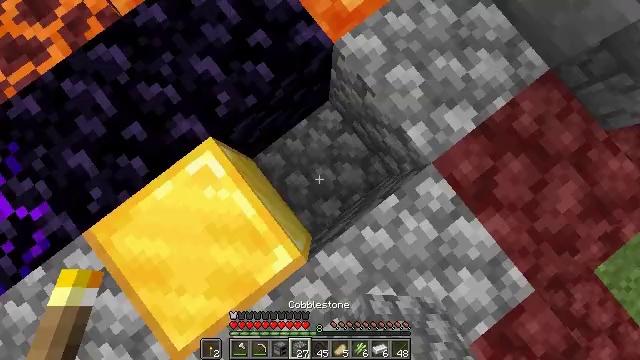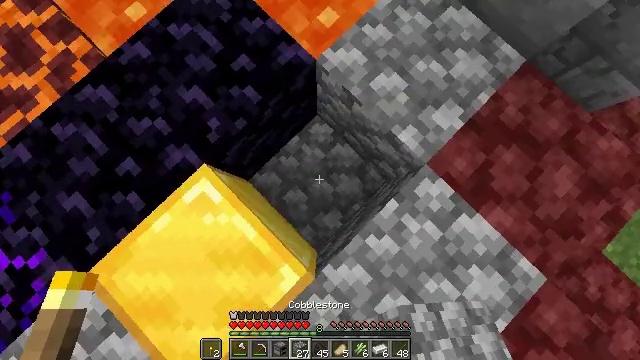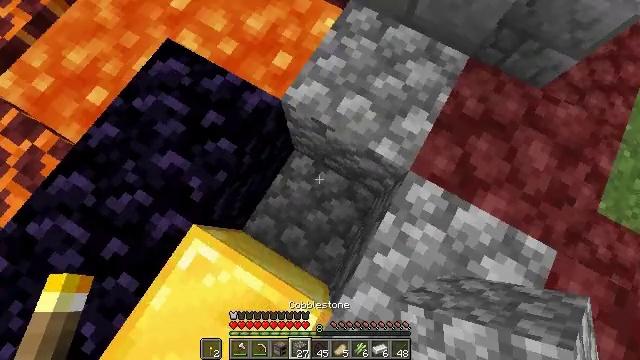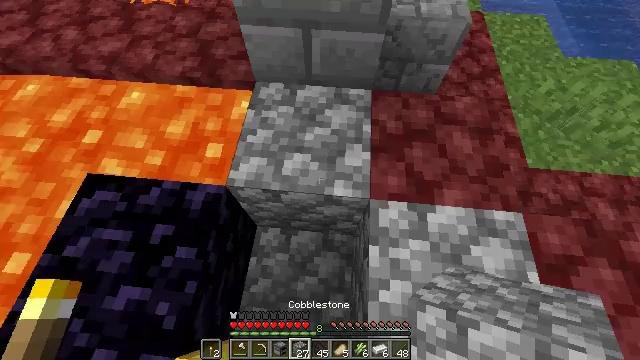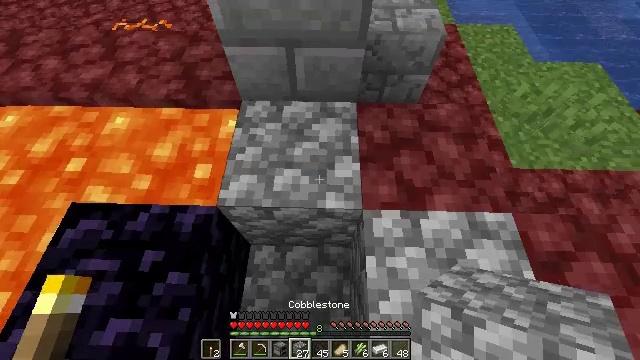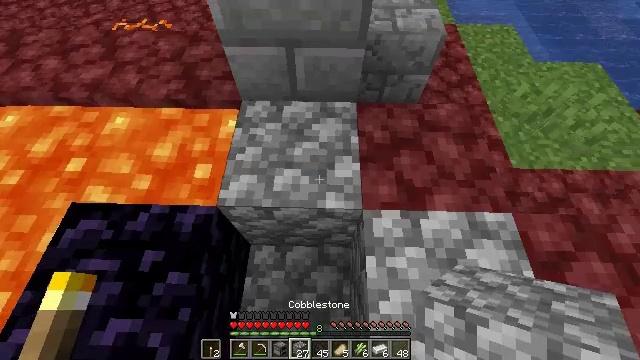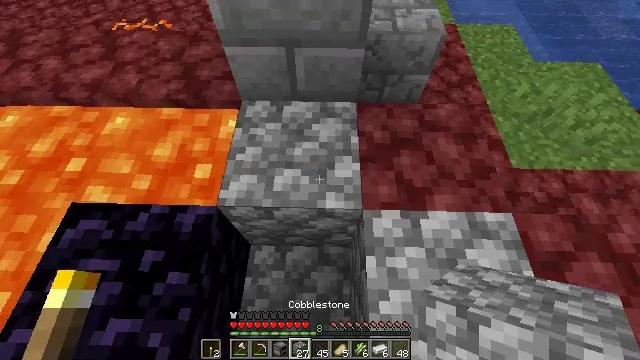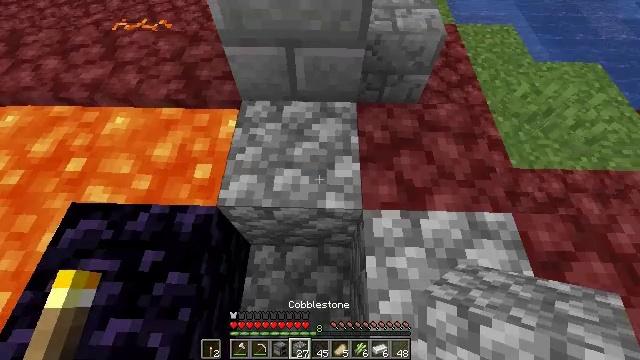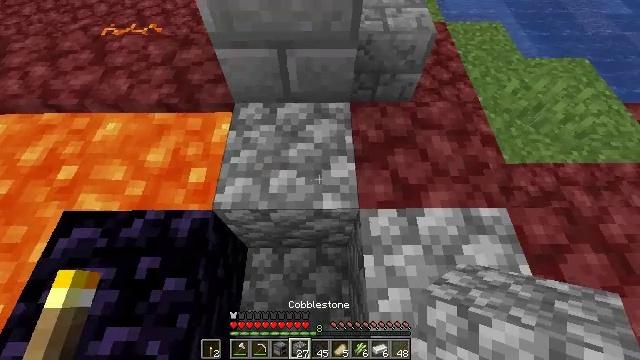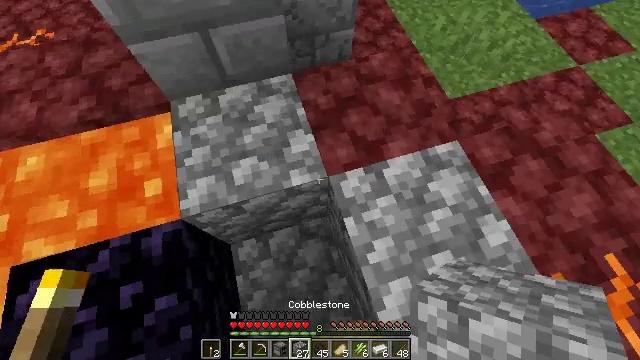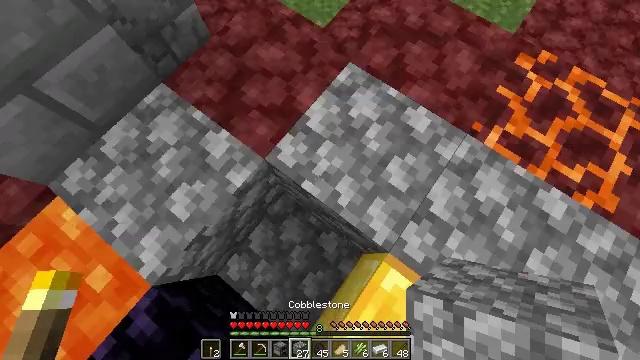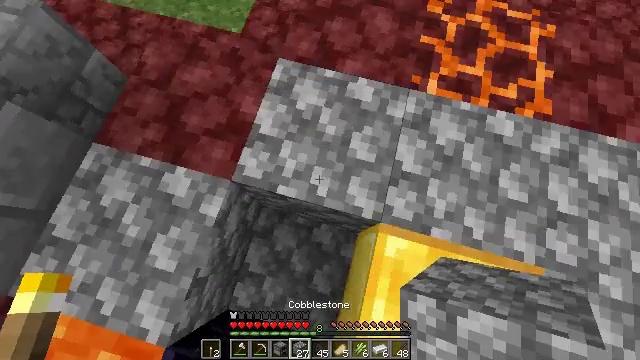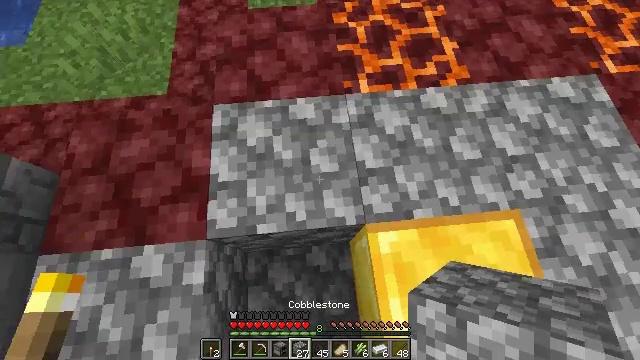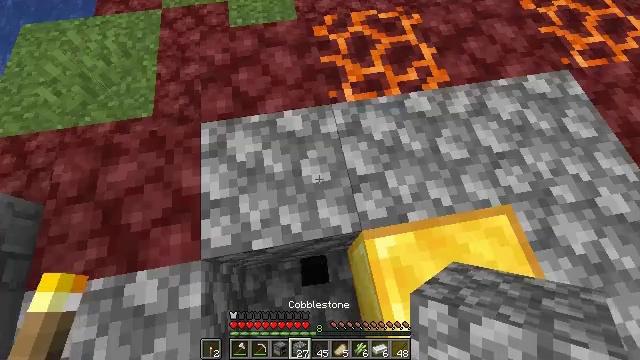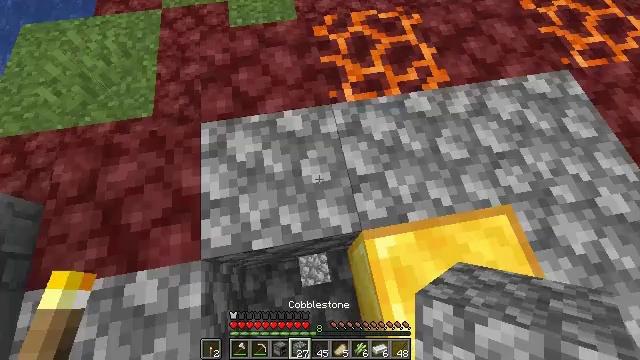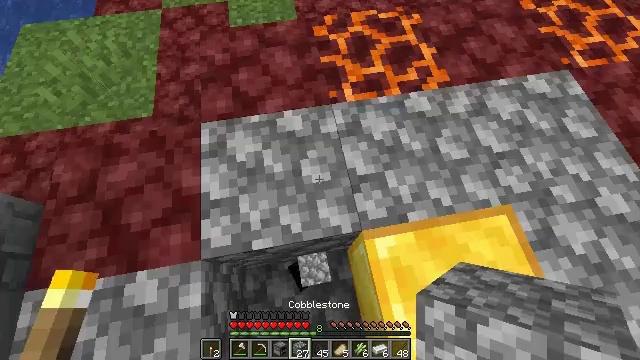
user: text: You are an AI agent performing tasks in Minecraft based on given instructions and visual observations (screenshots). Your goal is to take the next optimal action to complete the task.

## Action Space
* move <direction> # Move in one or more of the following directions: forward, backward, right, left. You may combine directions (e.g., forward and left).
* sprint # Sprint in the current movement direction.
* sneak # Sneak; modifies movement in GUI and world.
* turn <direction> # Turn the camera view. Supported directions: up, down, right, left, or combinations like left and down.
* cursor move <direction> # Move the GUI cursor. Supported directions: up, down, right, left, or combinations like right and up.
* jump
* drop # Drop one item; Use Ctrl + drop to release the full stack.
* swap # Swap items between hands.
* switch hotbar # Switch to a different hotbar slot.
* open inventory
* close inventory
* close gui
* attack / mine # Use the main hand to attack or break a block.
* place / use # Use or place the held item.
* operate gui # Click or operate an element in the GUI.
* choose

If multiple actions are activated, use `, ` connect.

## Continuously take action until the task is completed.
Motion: motion action
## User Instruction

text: Dig up the gold block to add to your inventory.
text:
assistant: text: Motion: turn right and up
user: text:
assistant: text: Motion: turn right and up
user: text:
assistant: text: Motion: turn right and up
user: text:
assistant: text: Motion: turn right and up
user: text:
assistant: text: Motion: no_op
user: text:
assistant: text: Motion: no_op
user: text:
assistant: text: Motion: no_op
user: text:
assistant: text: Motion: turn right
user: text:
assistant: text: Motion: turn right and down
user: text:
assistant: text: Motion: turn right and down
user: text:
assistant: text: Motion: turn right and down
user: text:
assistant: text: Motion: turn right and up
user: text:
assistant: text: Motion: turn right and up
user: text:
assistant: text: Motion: no_op
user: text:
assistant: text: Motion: no_op
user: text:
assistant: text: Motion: no_op
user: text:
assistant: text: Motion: turn left
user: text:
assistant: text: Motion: turn left and up
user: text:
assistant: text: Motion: turn left and up
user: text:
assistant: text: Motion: turn left and up
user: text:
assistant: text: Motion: turn left
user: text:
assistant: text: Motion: turn left
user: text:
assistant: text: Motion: no_op
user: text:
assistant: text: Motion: no_op
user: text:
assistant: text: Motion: no_op
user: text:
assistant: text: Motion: turn right
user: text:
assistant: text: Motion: no_op
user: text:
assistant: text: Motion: no_op
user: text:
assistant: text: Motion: turn right and down
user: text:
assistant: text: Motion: turn down